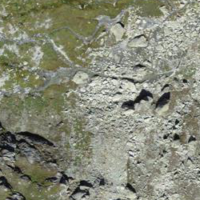
EUNIS habitat code: 48
Species observed at this site:
Geum reptans